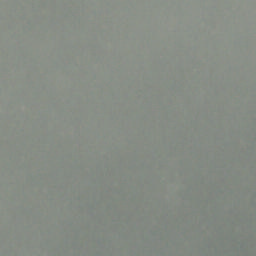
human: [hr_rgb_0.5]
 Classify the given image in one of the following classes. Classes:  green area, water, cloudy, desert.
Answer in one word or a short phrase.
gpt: cloudy